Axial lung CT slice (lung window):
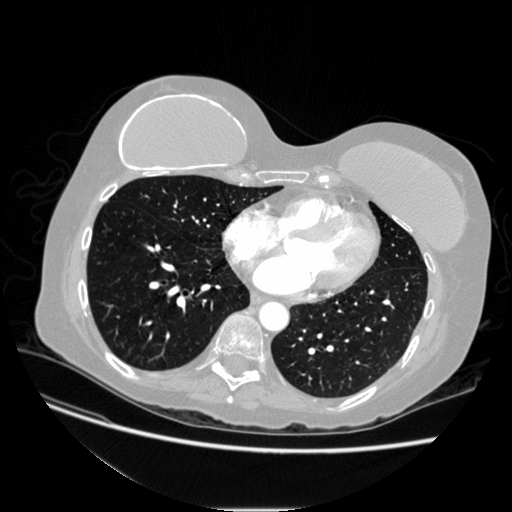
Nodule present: no